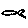
Label: fish